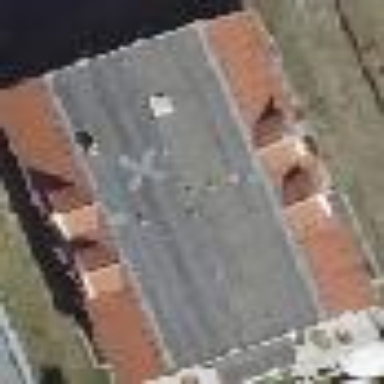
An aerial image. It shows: Apartments building with gambrel roof.